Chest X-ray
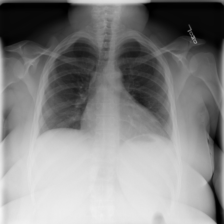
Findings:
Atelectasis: negative
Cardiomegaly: negative
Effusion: negative
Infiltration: positive
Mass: negative
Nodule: negative
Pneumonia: negative
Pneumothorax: negative
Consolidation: negative
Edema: negative
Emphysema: negative
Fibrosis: negative
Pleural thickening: positive
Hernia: negative